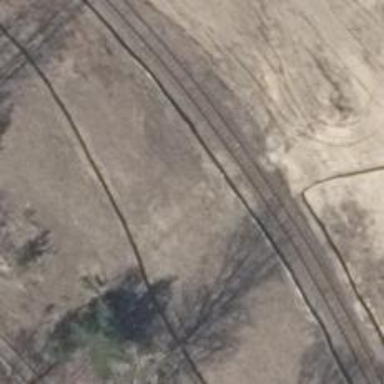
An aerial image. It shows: Railway yard used for servicing trains.